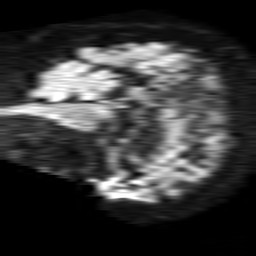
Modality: TRACE
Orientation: sagittal
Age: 73
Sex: male
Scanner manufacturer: philips
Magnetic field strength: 1.5 T
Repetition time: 4.6 s
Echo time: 0.08631 s